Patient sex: M
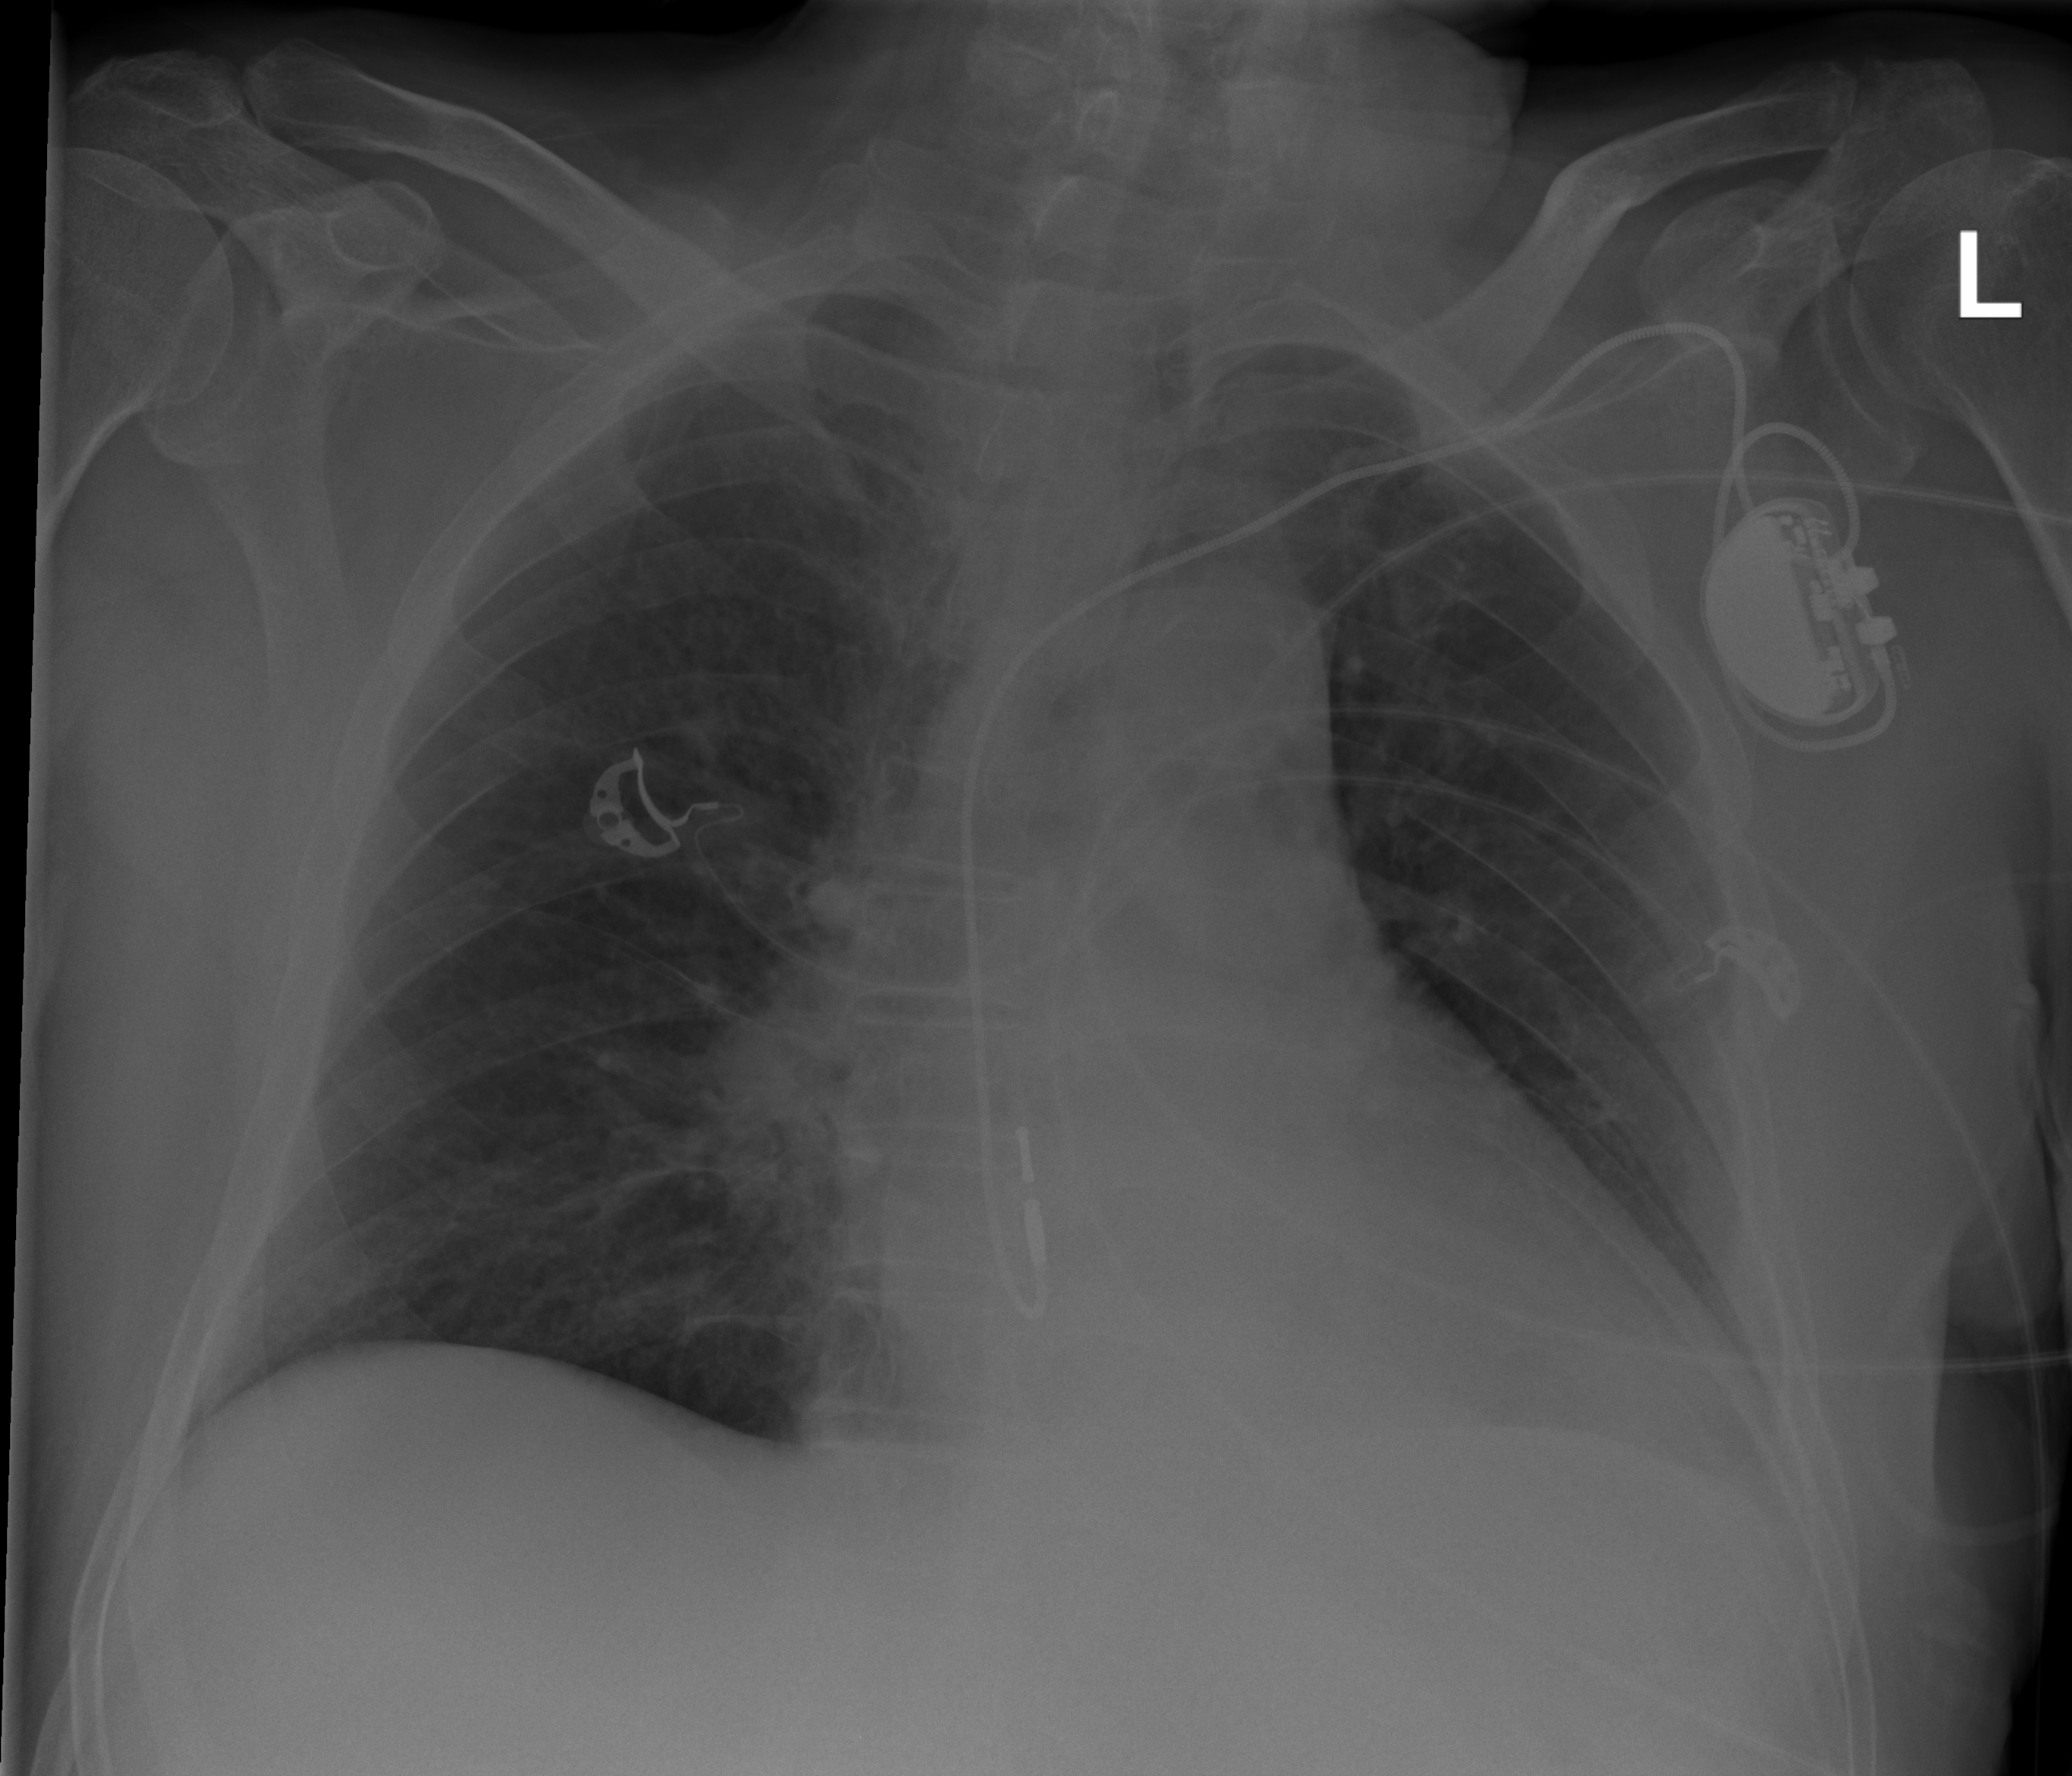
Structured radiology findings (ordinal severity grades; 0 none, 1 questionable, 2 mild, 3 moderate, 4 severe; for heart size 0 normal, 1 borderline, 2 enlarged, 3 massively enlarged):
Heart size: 2
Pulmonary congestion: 0
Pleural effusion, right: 0
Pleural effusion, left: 2
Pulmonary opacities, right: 2
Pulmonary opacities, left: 0
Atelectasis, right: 2
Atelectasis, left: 2